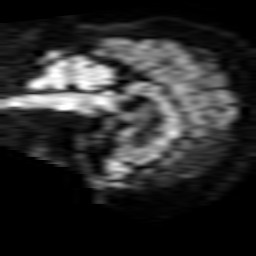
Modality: TRACE
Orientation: sagittal
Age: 68
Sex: male
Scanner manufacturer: philips
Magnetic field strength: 1.5 T
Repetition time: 5.009 s
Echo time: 0.07764 s